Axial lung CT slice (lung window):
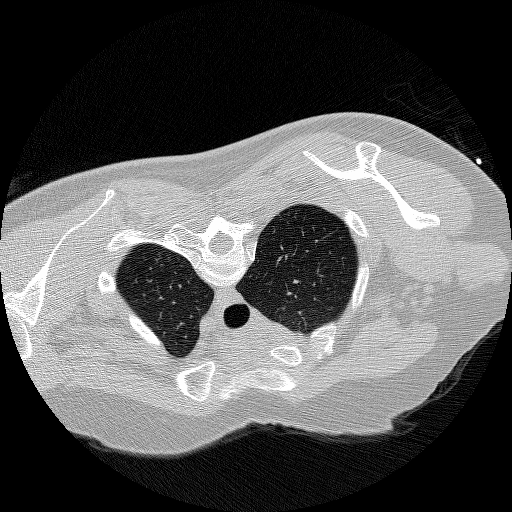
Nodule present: no